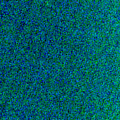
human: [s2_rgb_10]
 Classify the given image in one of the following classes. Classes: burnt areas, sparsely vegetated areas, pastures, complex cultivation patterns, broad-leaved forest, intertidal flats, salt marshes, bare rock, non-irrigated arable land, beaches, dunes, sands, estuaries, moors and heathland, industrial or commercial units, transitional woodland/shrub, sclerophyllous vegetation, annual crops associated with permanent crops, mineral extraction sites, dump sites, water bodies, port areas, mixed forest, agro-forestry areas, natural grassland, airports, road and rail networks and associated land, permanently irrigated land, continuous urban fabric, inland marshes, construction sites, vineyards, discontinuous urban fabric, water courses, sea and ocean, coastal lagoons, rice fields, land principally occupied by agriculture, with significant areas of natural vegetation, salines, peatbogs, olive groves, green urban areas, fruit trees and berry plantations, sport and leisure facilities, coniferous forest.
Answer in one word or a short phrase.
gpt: sea and ocean